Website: macys
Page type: customer-info-address
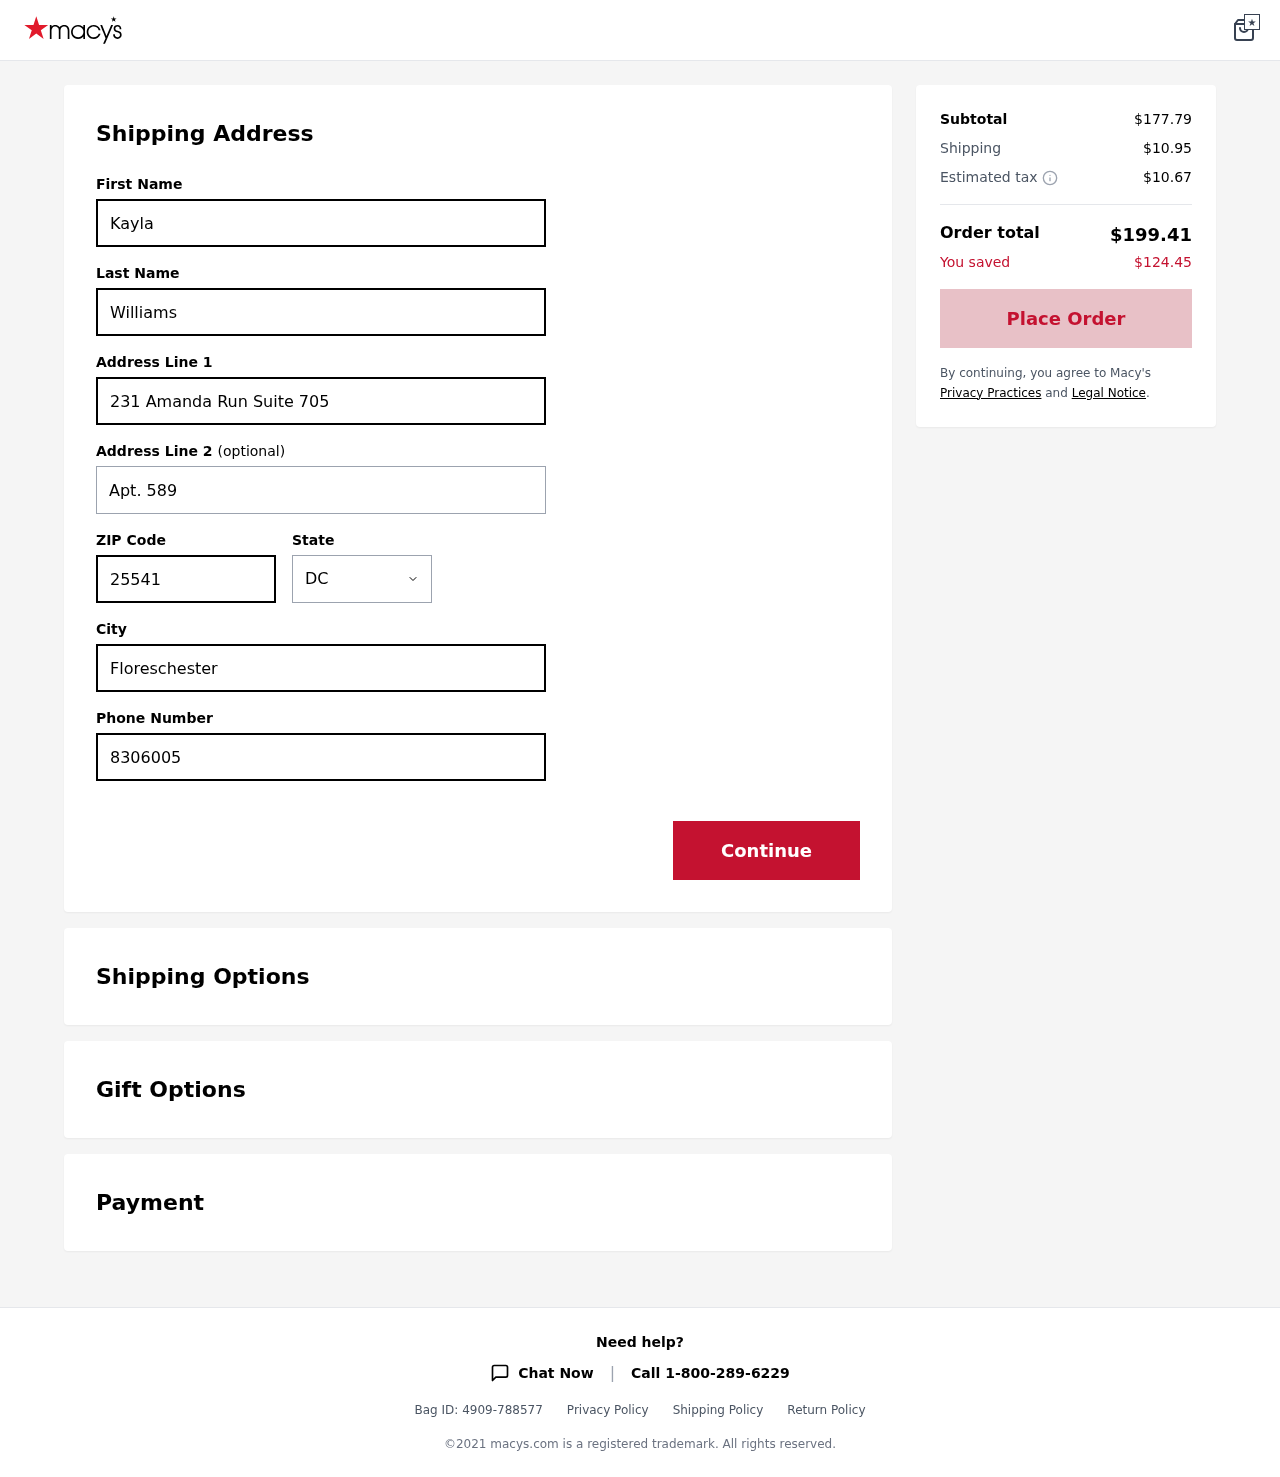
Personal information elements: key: PII_CITY
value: Floreschester
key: PII_FIRSTNAME
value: Kayla
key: PII_LASTNAME
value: Williams
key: PII_PHONE
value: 8306005890
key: PII_POSTCODE
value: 25541
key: PII_STATE
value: DC
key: PII_STREET
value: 231 Amanda Run Suite 705
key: PII_STREET2
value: Apt. 589
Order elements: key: ORDER_SUBTOTAL
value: $177.79
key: ORDER_SHIPPING_COST
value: $10.95
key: ORDER_TAX
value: $10.67
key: ORDER_TOTAL
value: $199.41
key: ORDER_SAVINGS
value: $124.45